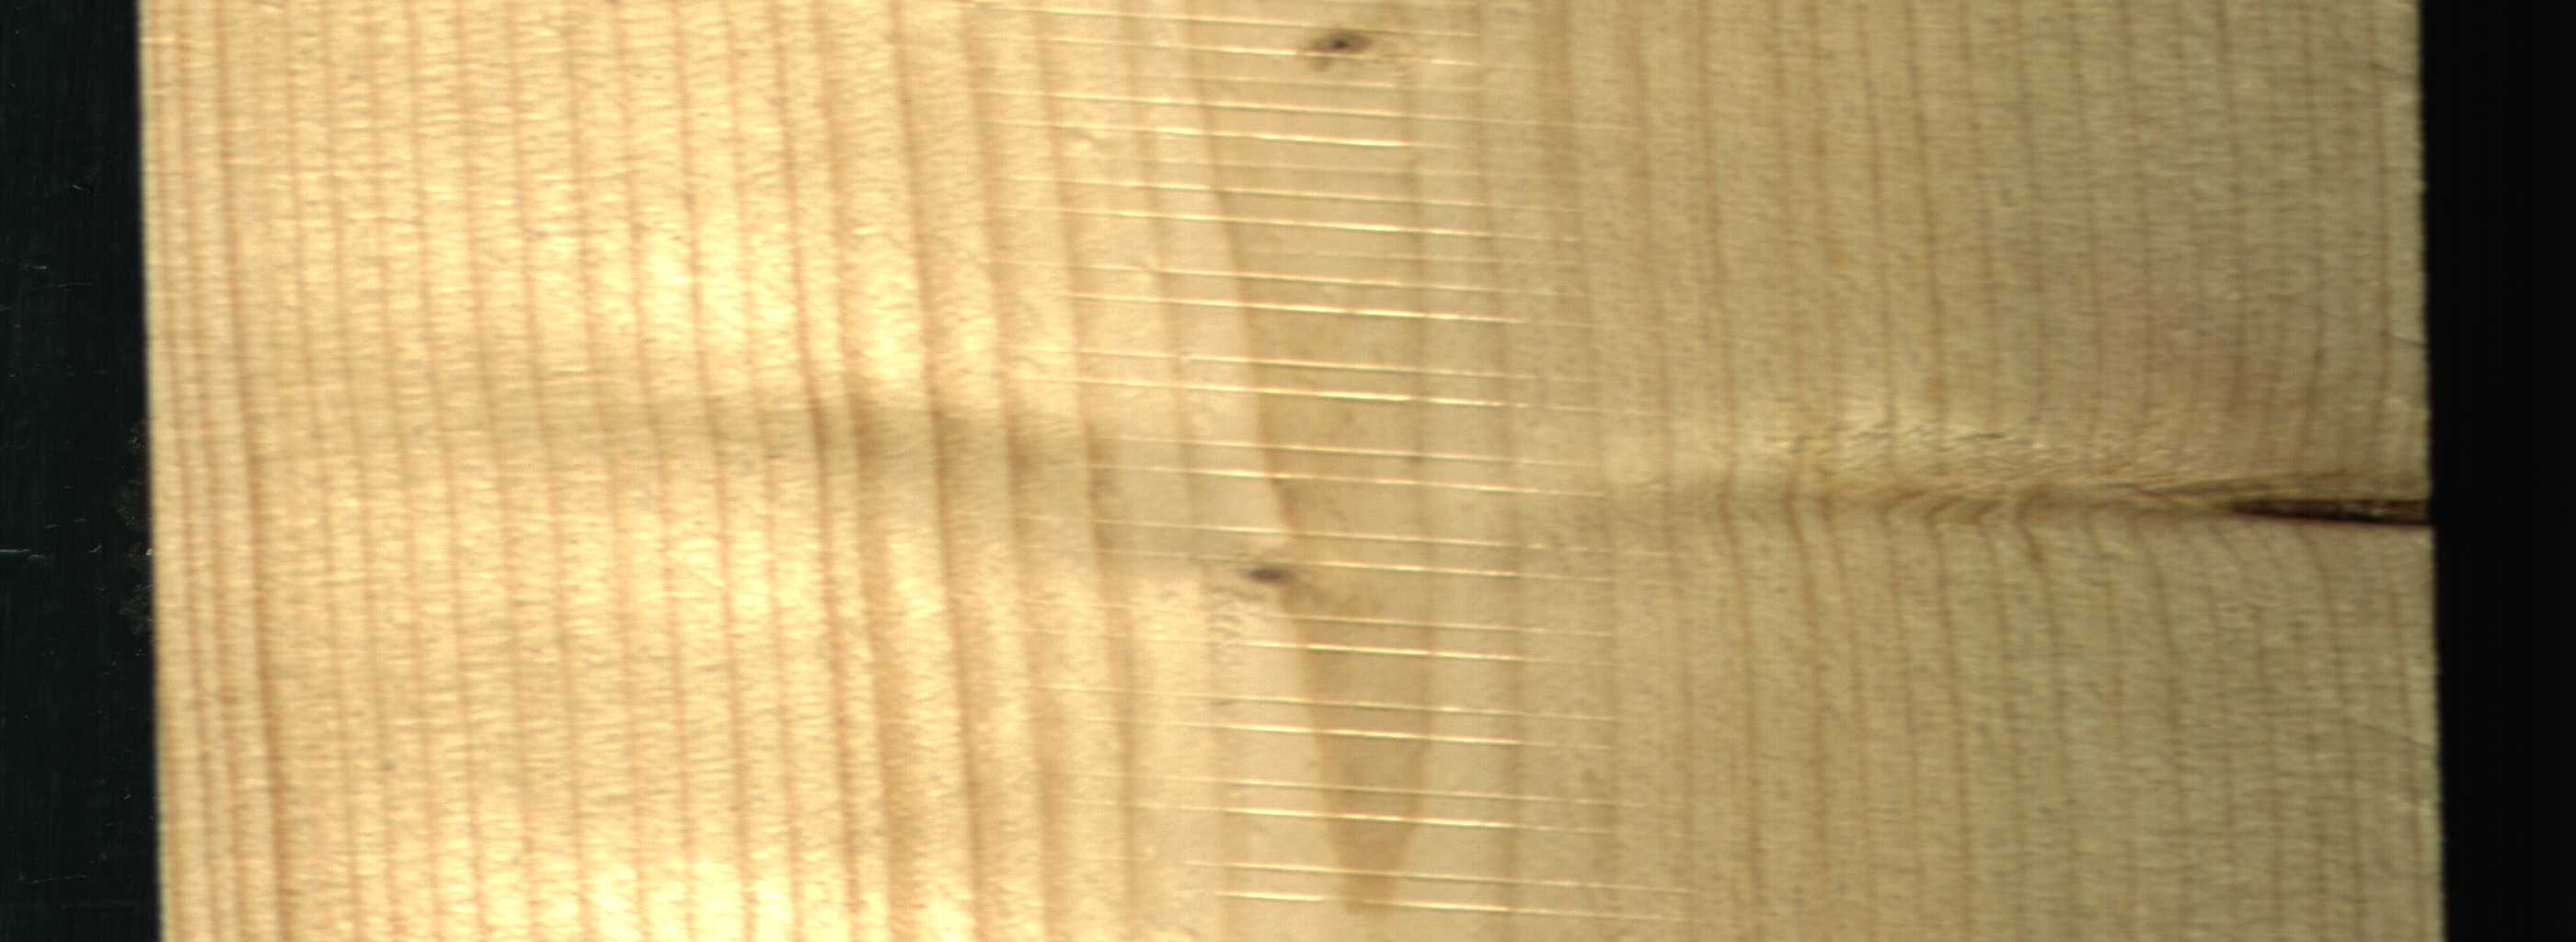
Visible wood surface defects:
Dead_Knot
Live_Knot
Live_Knot